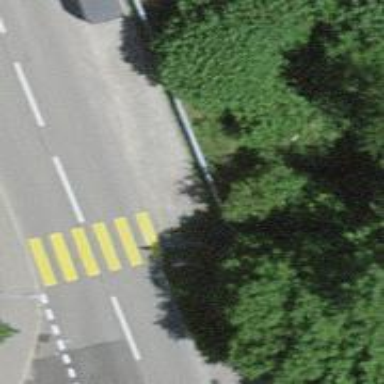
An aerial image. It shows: Set of steps on the road.